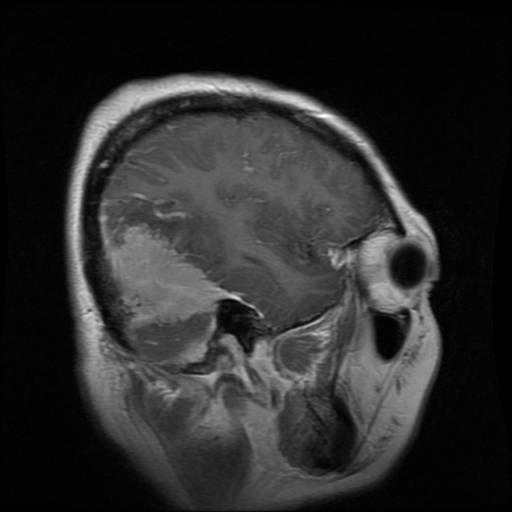
Label: meningioma